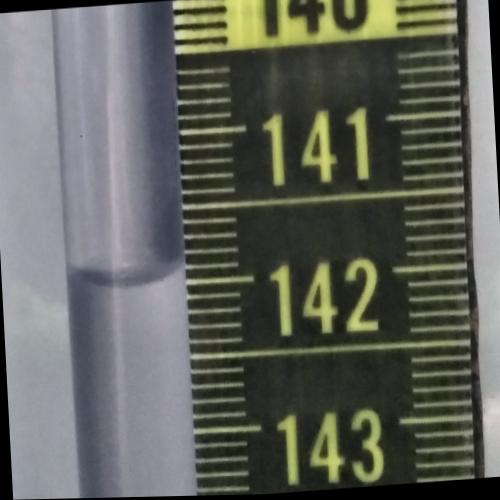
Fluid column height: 142.0 cm